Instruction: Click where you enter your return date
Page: home
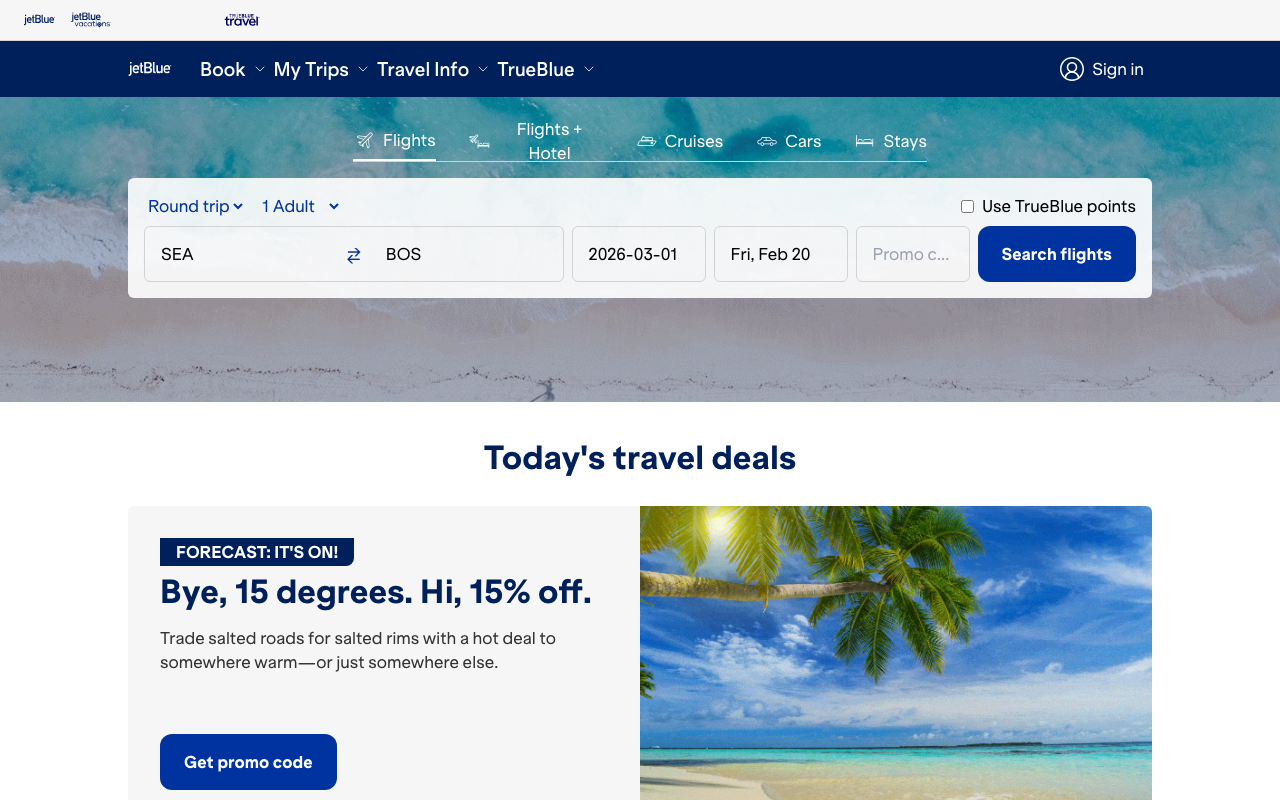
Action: click